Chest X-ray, PA view. Patient: 64 years old, sex M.
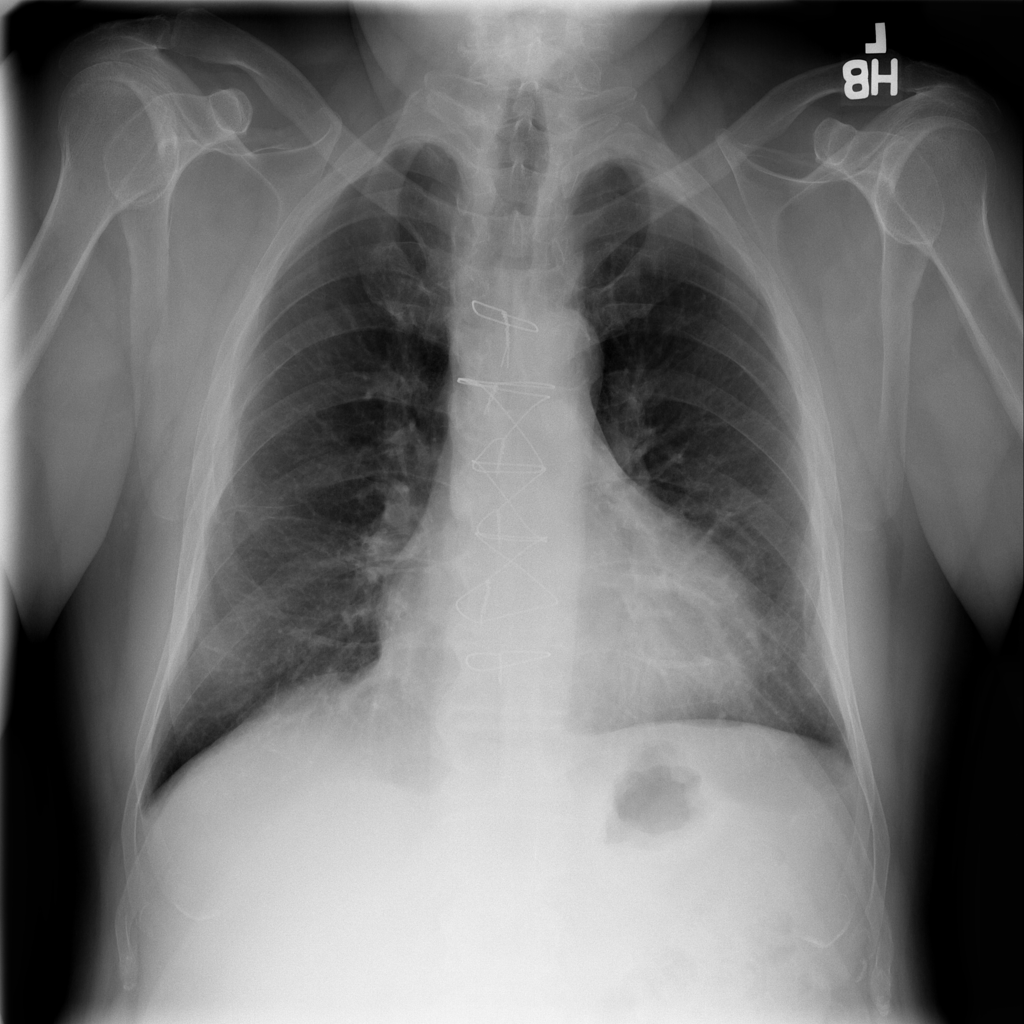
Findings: No Finding